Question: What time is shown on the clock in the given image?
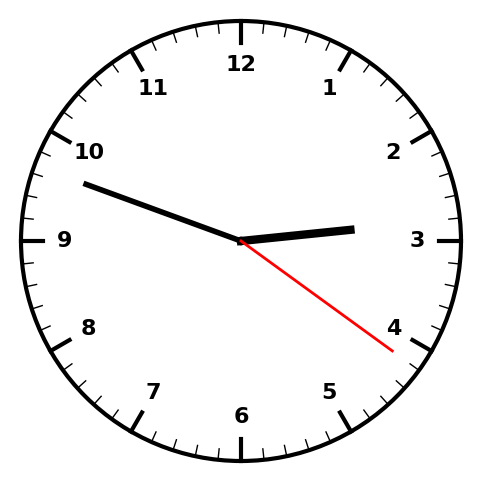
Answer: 02:48:21